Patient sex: M
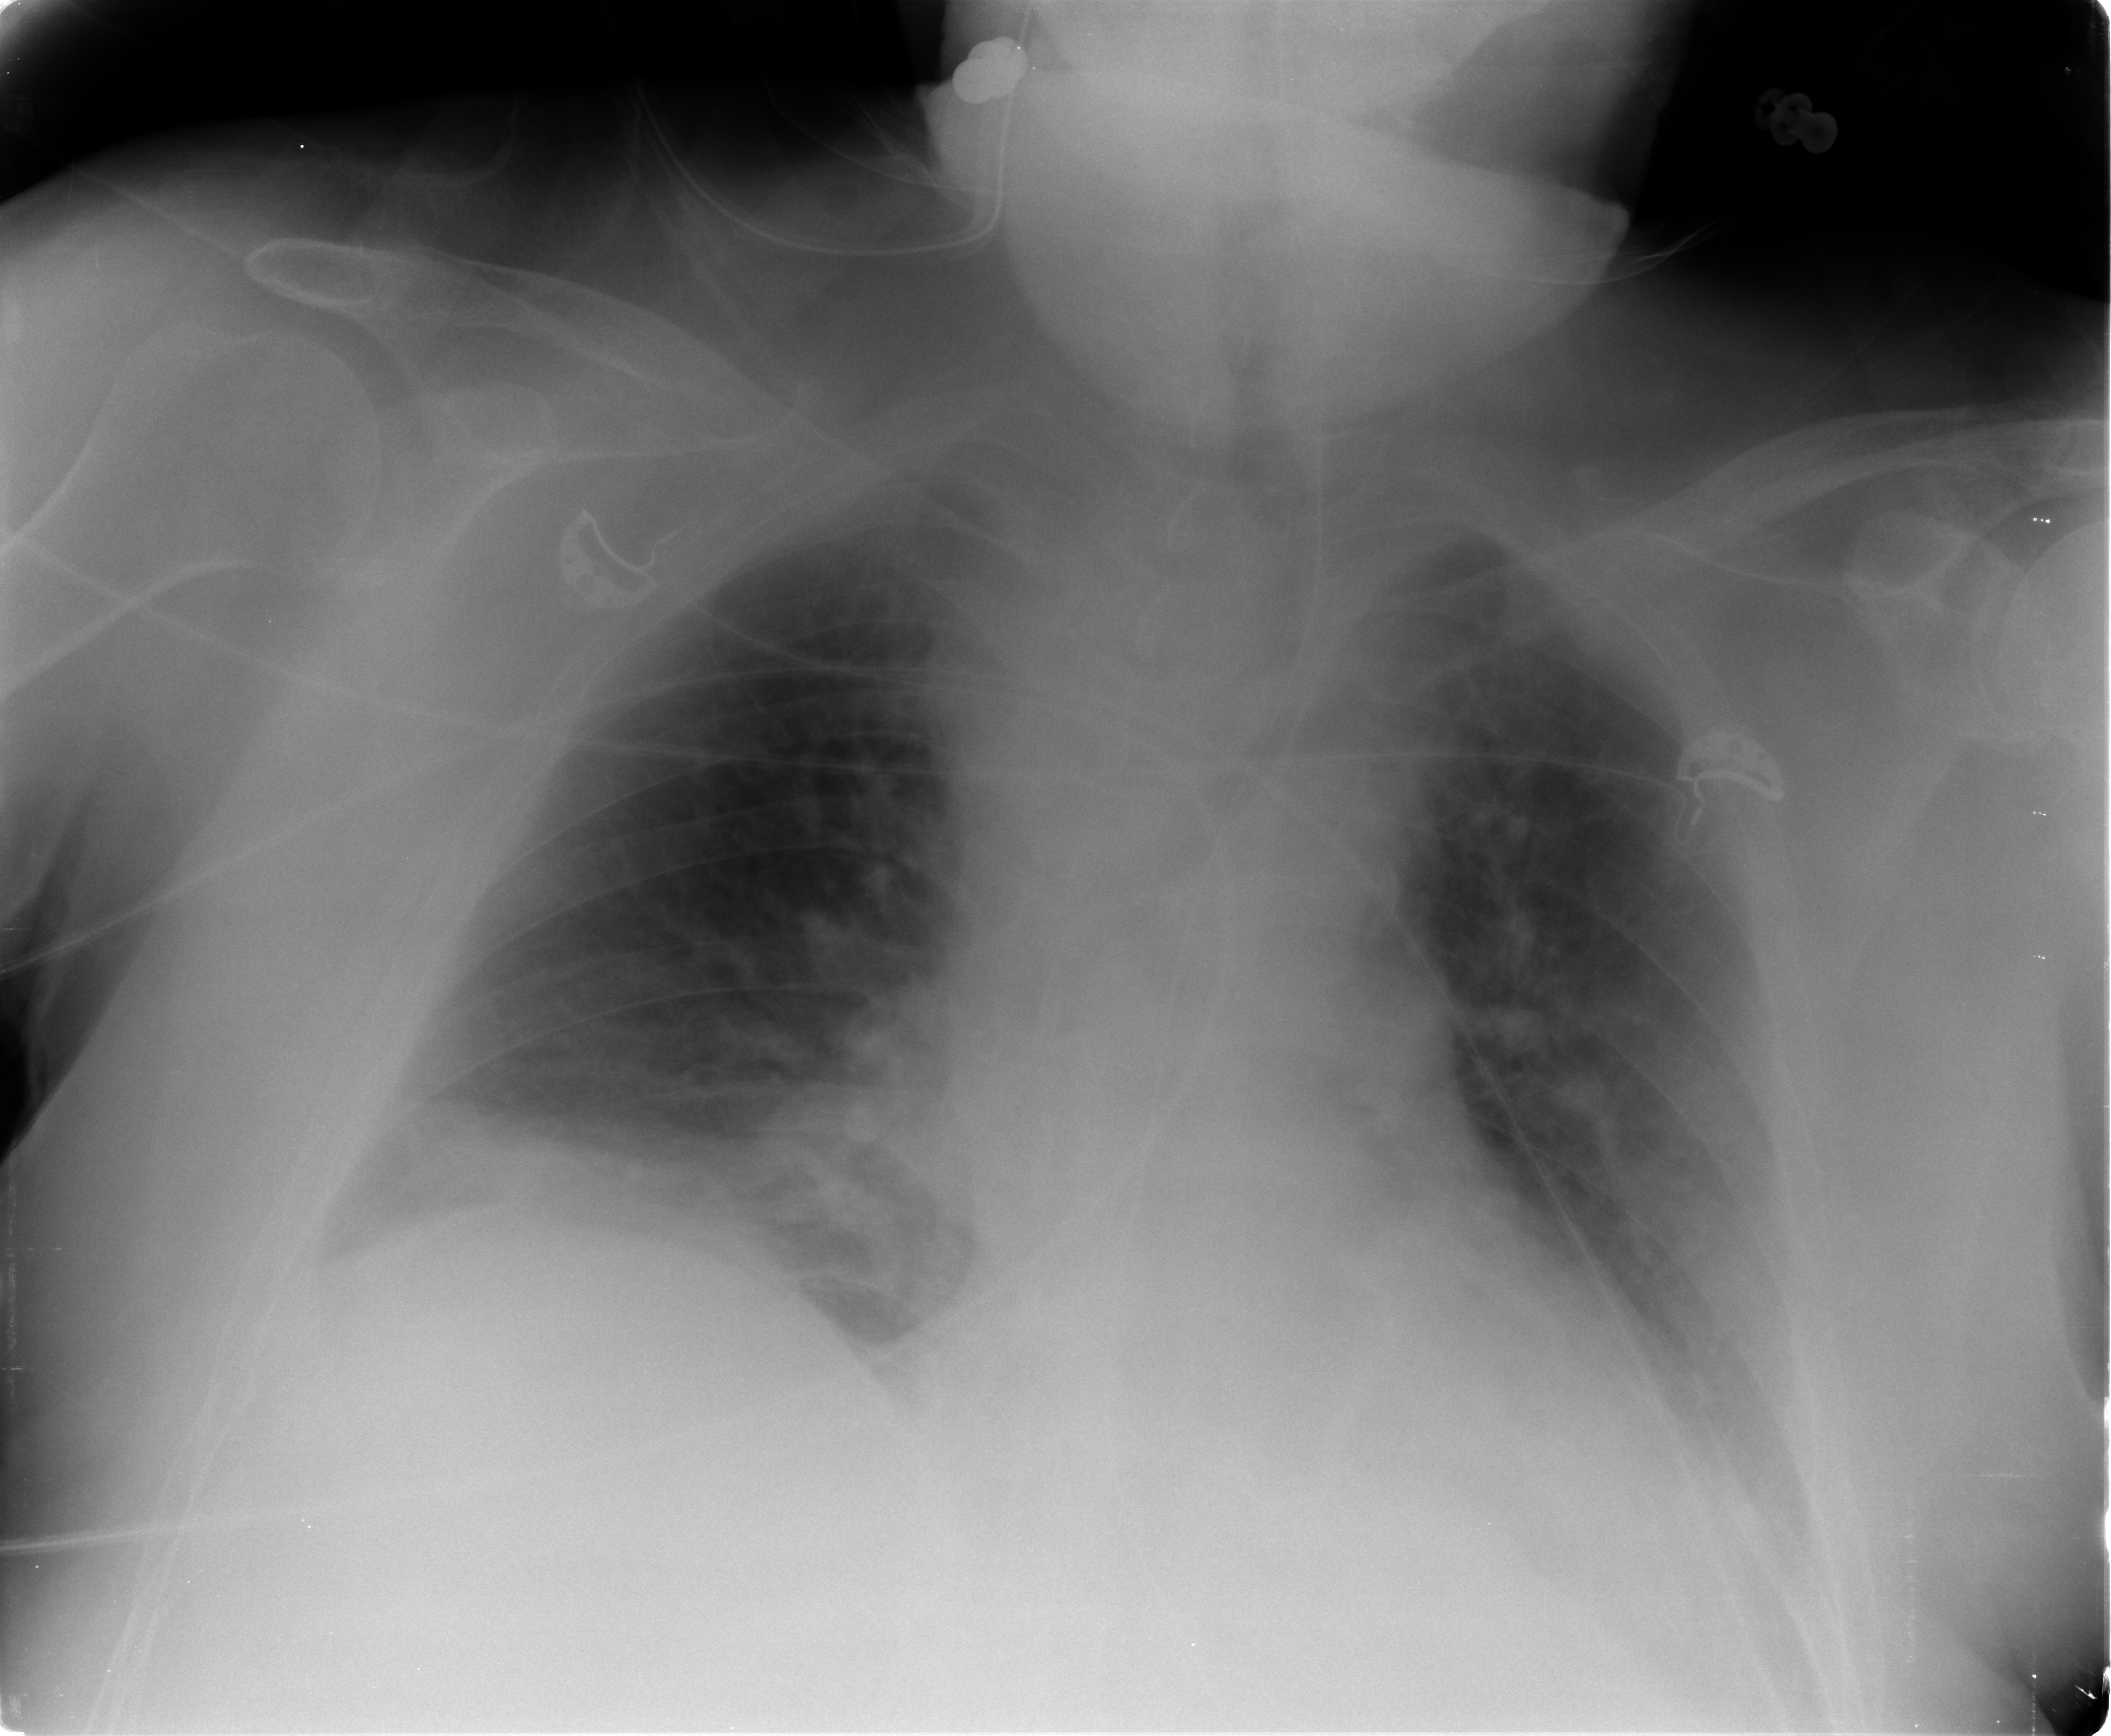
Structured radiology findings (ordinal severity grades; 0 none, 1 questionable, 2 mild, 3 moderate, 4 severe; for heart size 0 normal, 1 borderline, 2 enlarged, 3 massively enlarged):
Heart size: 2
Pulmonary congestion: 1
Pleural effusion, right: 2
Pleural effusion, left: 2
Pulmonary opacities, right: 0
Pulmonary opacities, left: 2
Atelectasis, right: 3
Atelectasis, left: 2